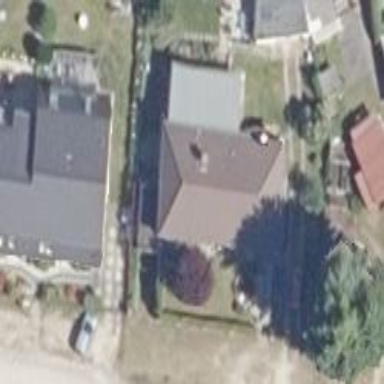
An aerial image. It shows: Detached building with pyramidal roof shape.